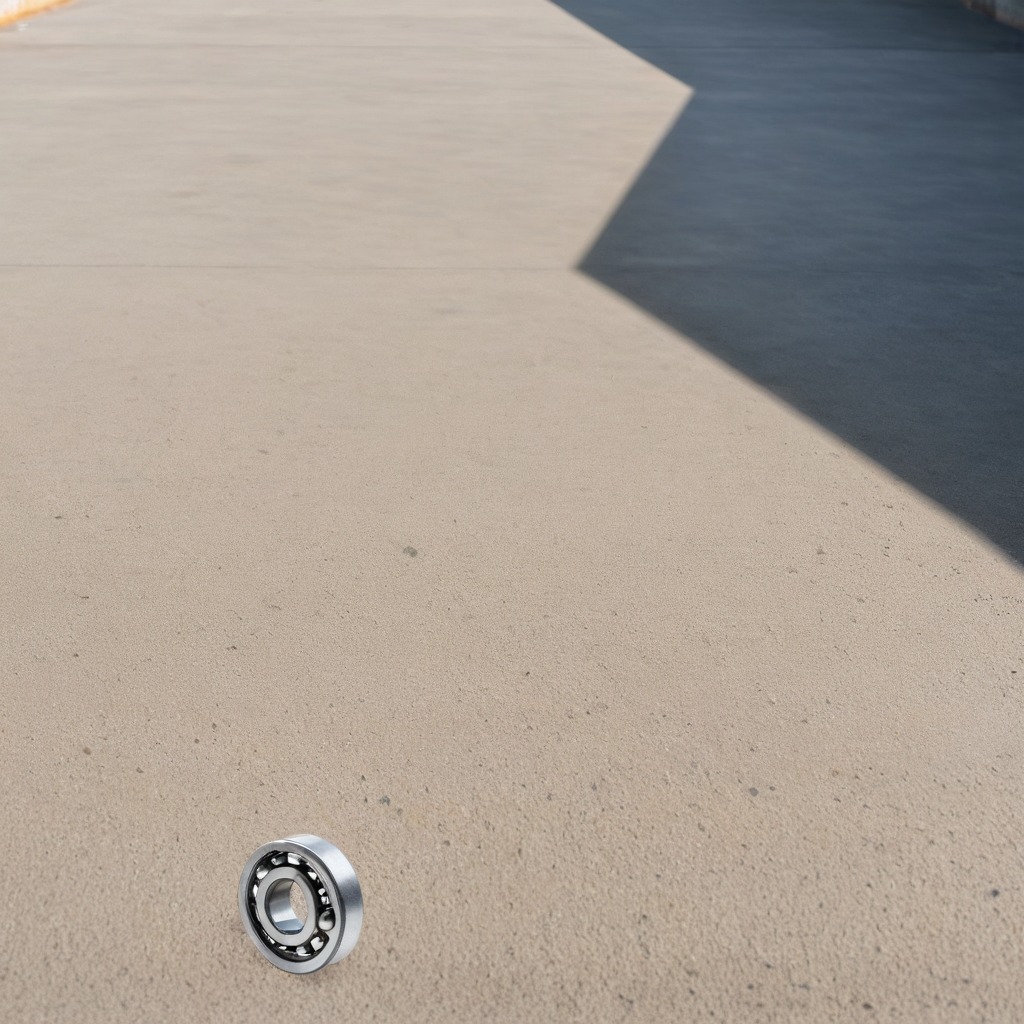
A metal ball bearing is lying on the concrete workbench.